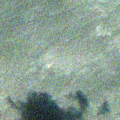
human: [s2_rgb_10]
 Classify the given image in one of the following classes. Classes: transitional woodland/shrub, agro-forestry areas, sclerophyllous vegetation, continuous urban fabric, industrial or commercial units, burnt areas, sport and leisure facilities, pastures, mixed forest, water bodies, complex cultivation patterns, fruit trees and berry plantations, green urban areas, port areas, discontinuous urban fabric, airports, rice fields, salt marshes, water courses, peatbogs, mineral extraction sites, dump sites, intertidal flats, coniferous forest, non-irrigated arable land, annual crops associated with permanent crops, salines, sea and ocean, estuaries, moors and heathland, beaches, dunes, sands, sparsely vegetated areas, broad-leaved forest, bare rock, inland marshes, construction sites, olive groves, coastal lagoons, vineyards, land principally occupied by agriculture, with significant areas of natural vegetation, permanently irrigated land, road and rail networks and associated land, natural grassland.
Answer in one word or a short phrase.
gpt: water bodies